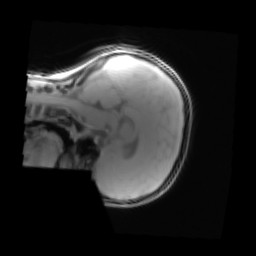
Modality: PDw
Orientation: sagittal
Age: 10
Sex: female
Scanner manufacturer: siemens
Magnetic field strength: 3 T
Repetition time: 0.25 s
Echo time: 0.00103 s